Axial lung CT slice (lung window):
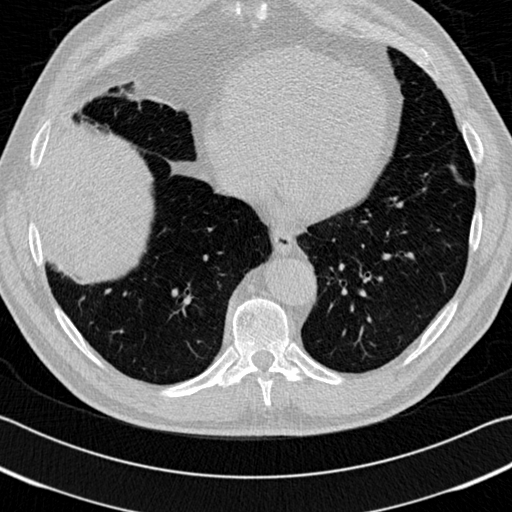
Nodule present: no